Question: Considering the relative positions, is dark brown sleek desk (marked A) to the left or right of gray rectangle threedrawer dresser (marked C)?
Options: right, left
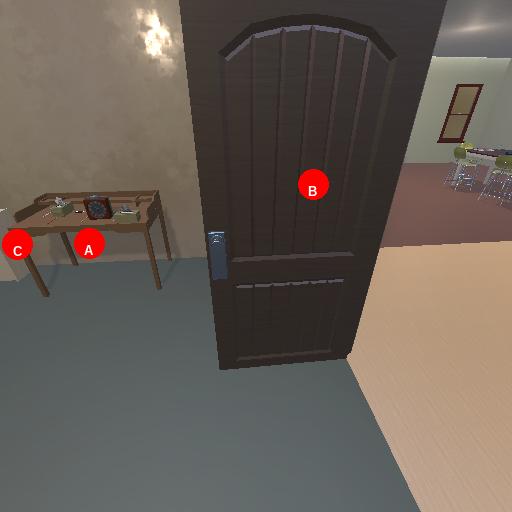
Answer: right